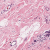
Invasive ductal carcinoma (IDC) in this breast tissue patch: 0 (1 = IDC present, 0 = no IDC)